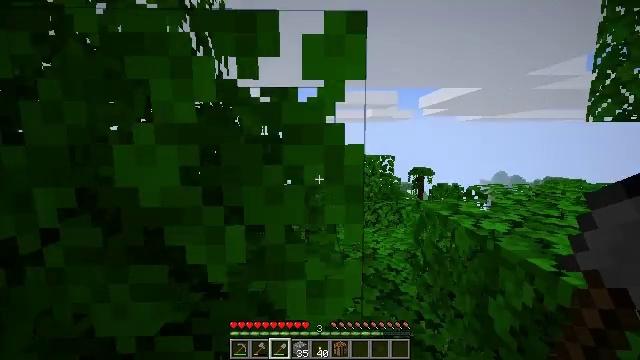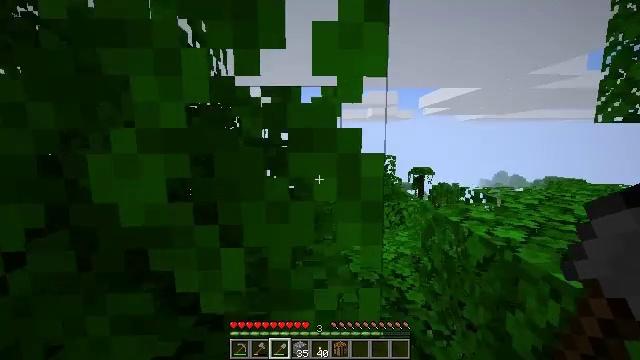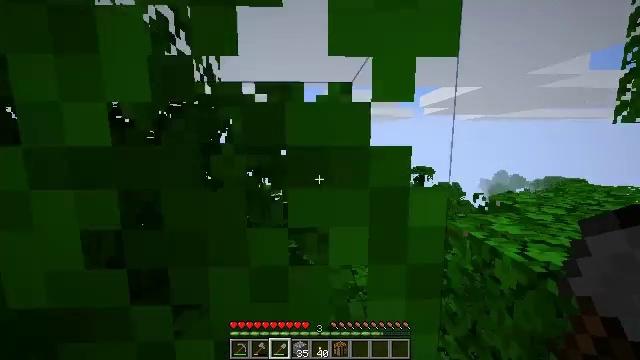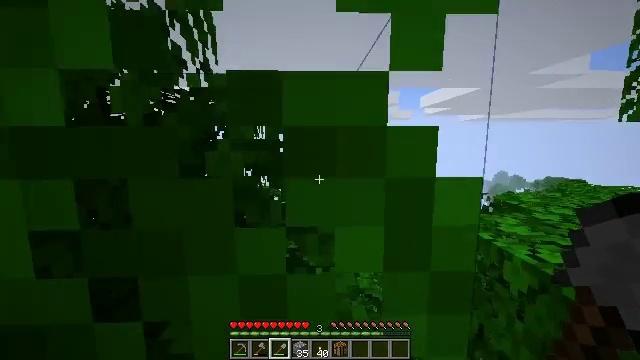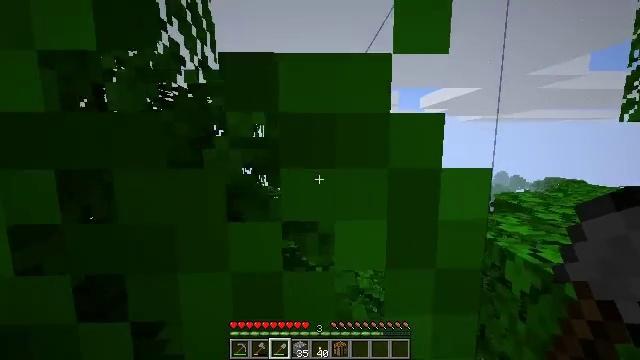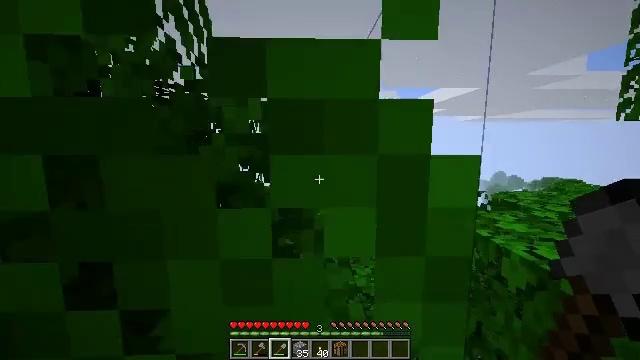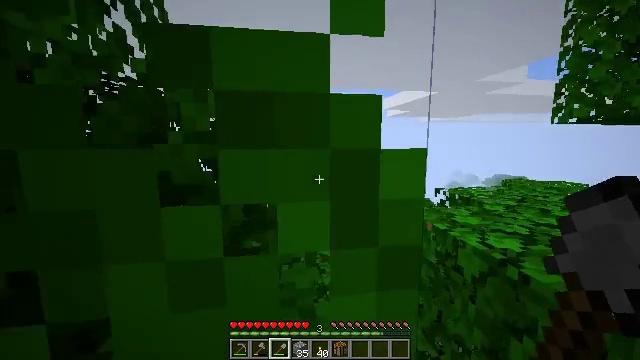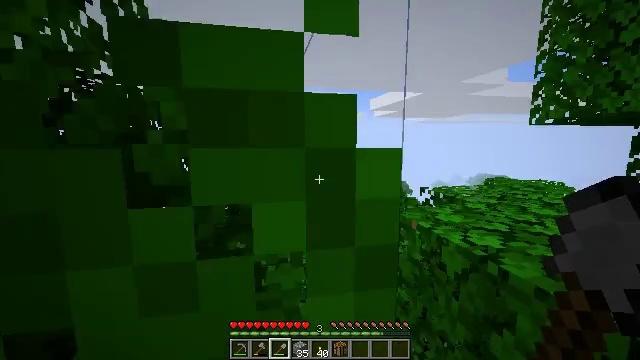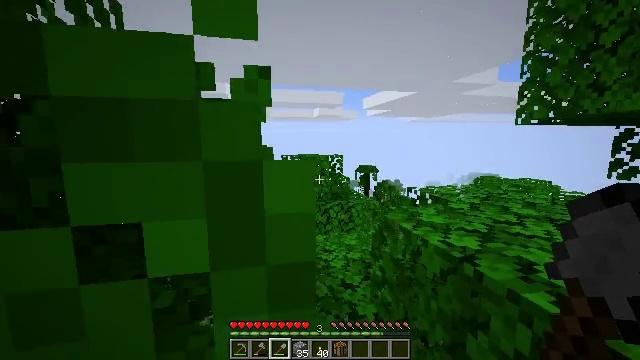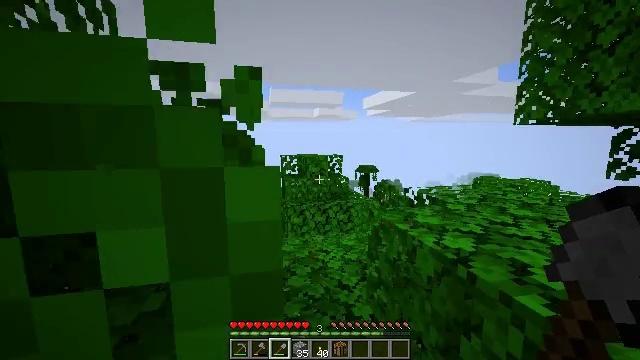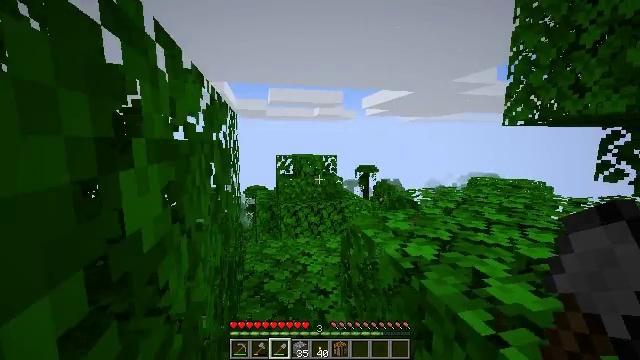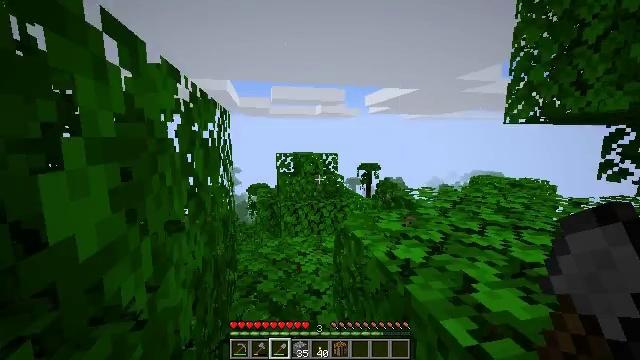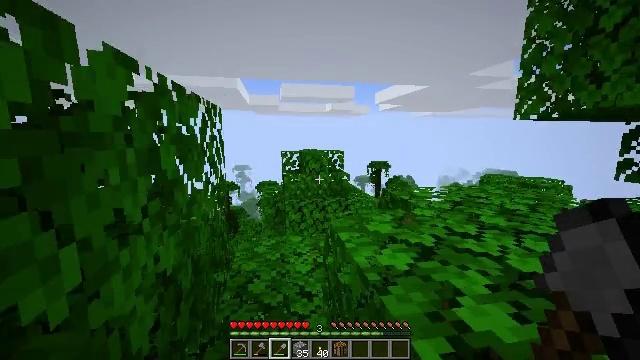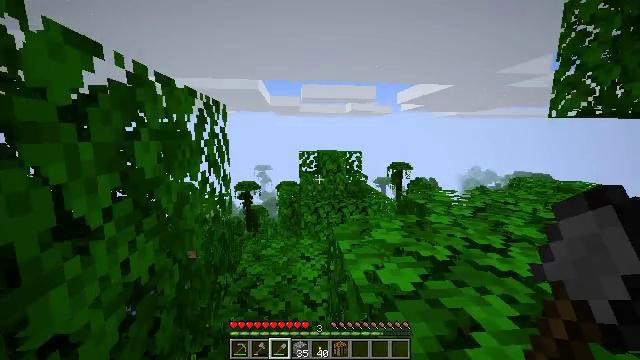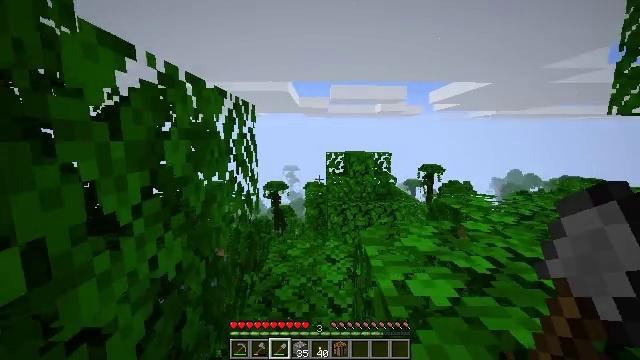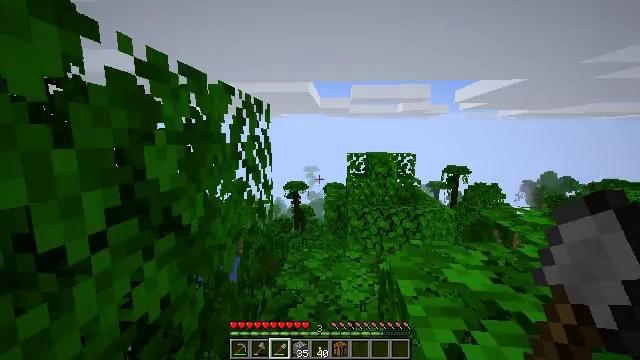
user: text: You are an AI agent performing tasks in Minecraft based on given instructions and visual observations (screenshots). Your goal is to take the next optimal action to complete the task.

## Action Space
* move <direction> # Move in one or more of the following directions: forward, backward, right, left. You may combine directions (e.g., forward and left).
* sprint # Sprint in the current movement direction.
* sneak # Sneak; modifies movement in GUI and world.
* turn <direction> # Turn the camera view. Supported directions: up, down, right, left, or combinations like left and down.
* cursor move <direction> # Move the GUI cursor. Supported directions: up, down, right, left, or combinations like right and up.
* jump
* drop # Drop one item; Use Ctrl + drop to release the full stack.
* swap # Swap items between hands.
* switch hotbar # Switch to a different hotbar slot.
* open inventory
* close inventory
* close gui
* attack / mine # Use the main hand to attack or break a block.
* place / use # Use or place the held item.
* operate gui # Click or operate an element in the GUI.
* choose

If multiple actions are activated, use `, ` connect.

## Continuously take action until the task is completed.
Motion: motion action
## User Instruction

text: Break the melon to get slices.
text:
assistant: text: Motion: move forward
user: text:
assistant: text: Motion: move forward
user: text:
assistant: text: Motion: move forward
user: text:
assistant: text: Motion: move forward
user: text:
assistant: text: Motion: move forward
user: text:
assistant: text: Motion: move forward, turn right
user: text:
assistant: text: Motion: move forward, turn right
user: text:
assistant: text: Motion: move forward and move right, turn right
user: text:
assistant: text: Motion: move forward and move right
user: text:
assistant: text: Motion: move forward and move right
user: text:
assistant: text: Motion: move forward and move right
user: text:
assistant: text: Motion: move forward and move right, turn left
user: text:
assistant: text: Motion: move forward, turn left
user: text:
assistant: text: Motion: move forward, turn left
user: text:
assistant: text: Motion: move forward, turn left
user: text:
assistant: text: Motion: move forward, turn left
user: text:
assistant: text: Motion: move forward
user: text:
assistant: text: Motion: move forward
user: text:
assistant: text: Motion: move forward
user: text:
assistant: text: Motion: move forward
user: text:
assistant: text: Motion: move forward
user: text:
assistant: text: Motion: move forward, turn right
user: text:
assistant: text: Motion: move forward, turn right
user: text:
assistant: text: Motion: move forward, turn right and down
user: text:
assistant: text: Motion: move forward, turn down
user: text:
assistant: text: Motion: move forward, turn left and down
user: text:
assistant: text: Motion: move forward, turn left and down
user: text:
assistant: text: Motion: move forward, turn left and down
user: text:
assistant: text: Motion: move forward, turn down
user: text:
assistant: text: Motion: no_op